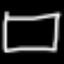
Label: square